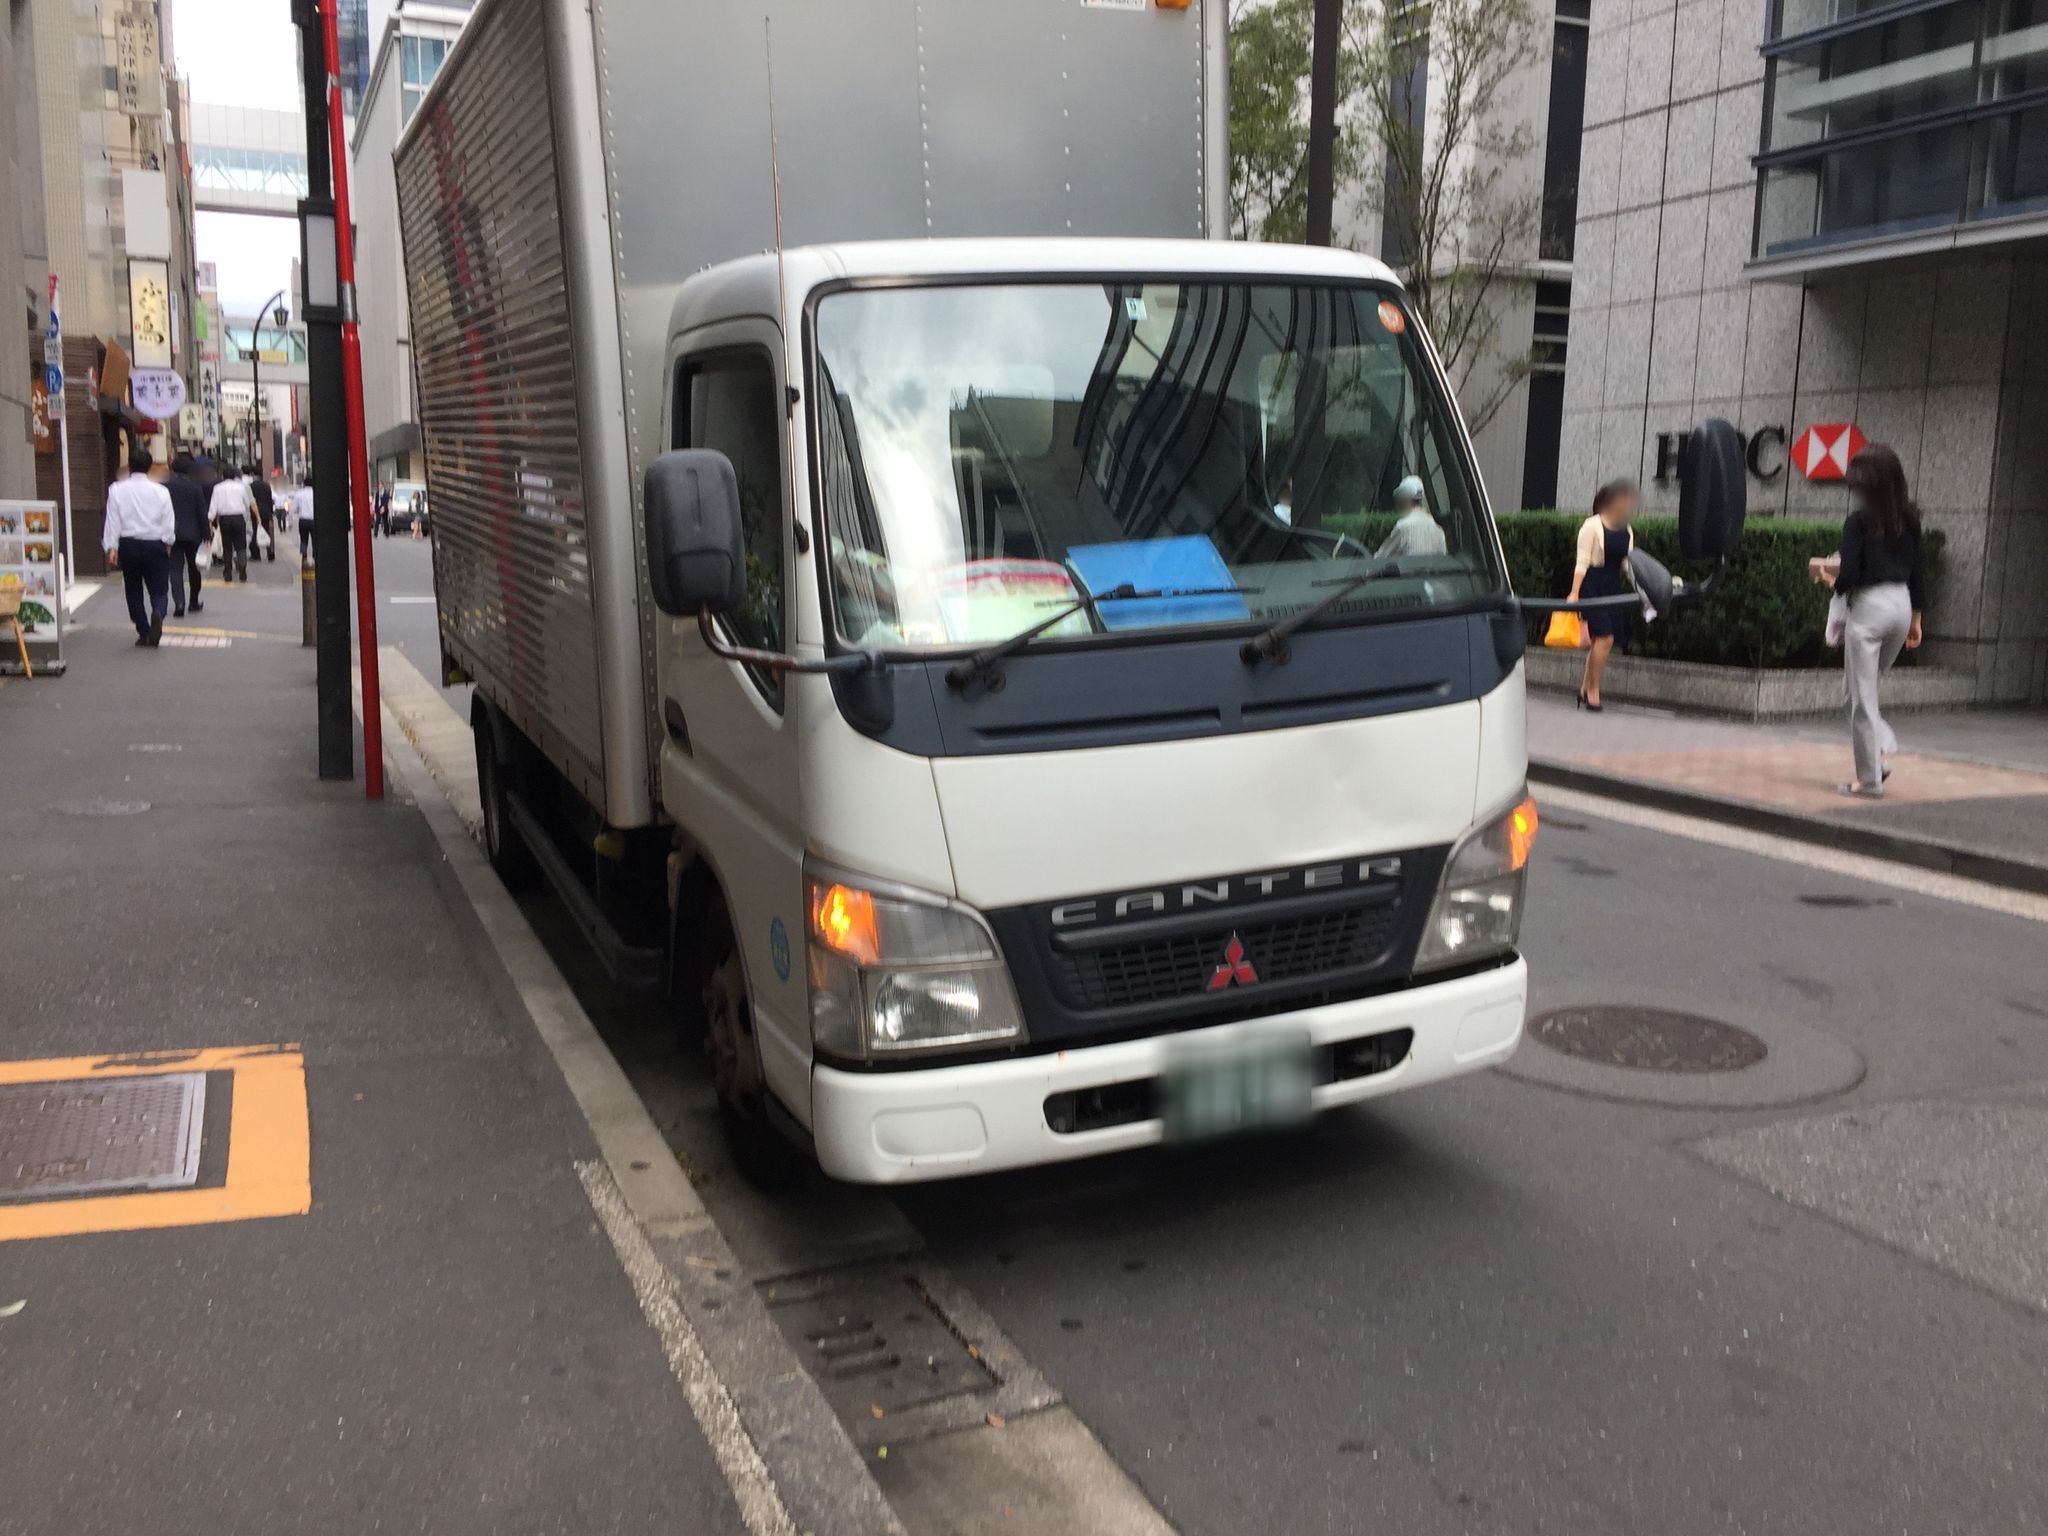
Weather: clear
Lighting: day
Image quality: good
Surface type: walking surface
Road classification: service
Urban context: urban centre
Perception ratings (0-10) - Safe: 4.85, Lively: 4.34, Beautiful: 2.06, Boring: 5.7, Depressing: 4.35, Wealthy: 3.08